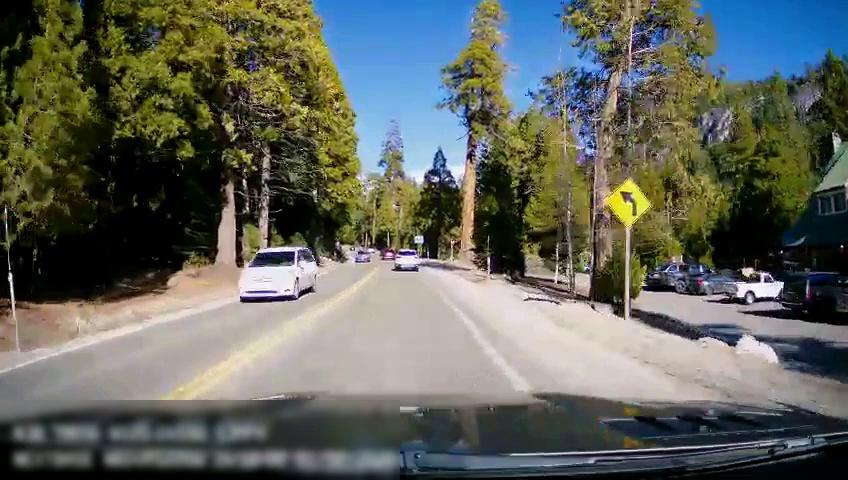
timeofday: Day
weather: Sunny
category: Drivable Space
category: Vehicles | Car
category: Vehicles | Car
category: Vehicles | SUV
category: Vehicles | SUV
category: Vehicles | Car
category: Vehicles | Car
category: Vehicles | Truck
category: Vehicles | SUV
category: Vehicles | Car
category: Lanes | Opposite Lane
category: Lanes | Opposite Lane
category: Lanes | Current Lane
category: Lanes | Current Lane
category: Traffic | Signs
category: Traffic | Signs